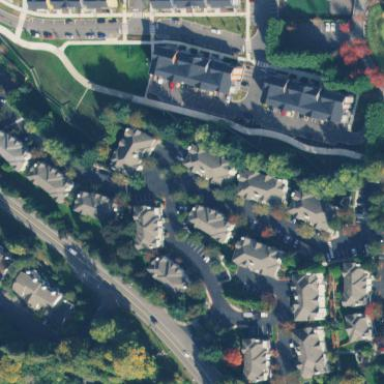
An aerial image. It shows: Condominium in residential area.